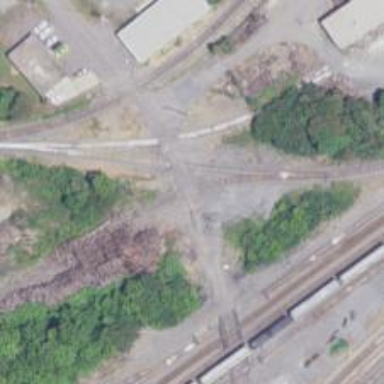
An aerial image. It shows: Level crossing along the railway.